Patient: sex M, age 35
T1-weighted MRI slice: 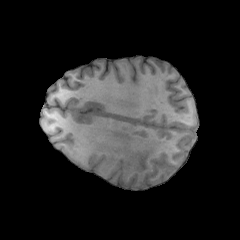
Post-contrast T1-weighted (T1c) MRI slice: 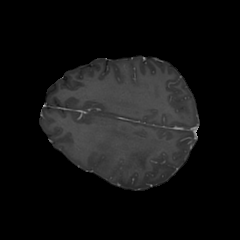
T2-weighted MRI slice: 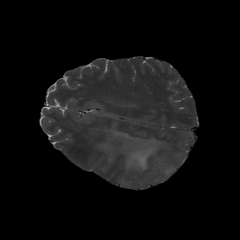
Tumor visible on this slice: yes
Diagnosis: Astrocytoma, IDH-wildtype
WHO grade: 2